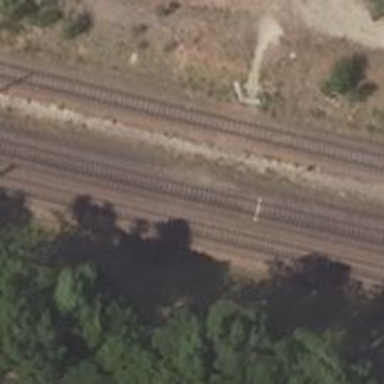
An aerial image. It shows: Railway track with contact lines for electrification.